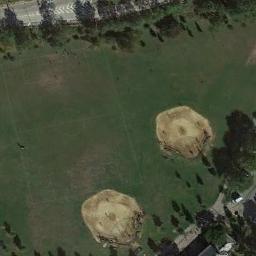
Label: baseball_diamond